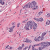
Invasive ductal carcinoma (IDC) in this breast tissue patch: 1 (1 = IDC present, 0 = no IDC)